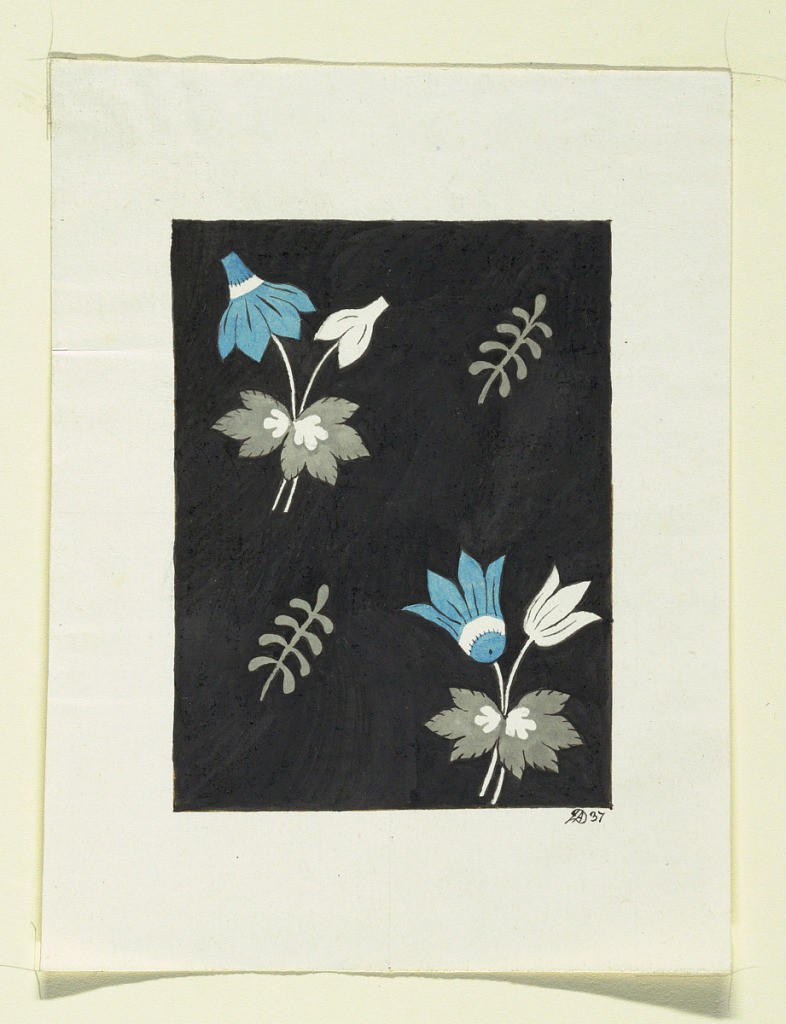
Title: Floral design for printed textiles
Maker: Louis-Albert DuBois, Swiss, 1752–1818
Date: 1800–1818
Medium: Brush and gouache, graphite on white wove paper
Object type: Drawing
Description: Two groups of blue and white flowers, two grey ferns on black background.